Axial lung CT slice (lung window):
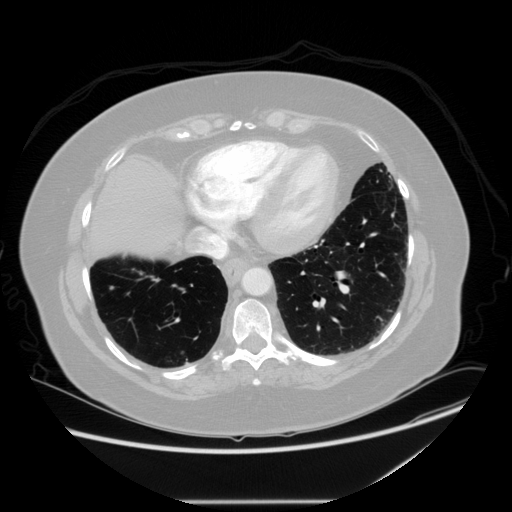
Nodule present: no